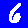
Digit: 6